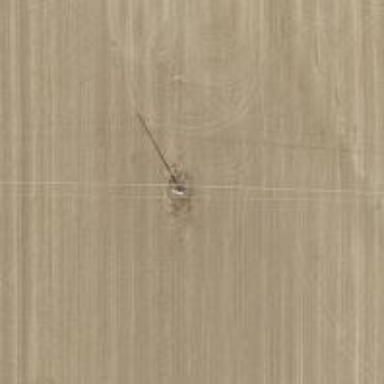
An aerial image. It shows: Power pole.